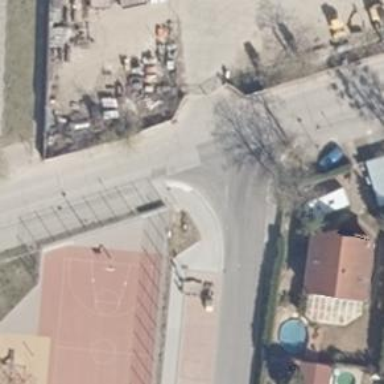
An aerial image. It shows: Residential road with separate asphalt sidewalk.